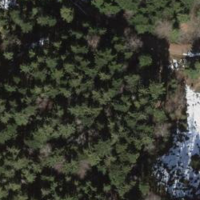
EUNIS habitat code: 43
Species observed at this site:
Petasites albus